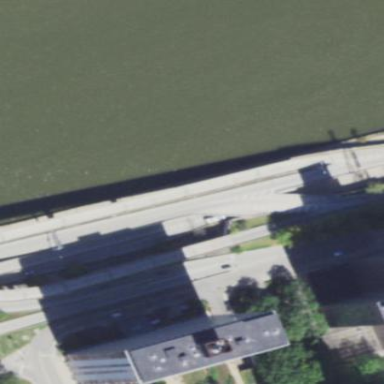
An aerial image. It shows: Man-made bridge.